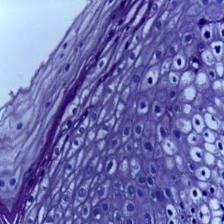
Diagnosis: OSCC